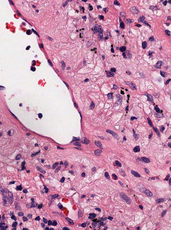
Tumor epithelial tissue: no
Tumor-associated stroma tissue: yes
Normal tissue: no